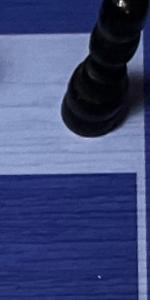
Label: Empty